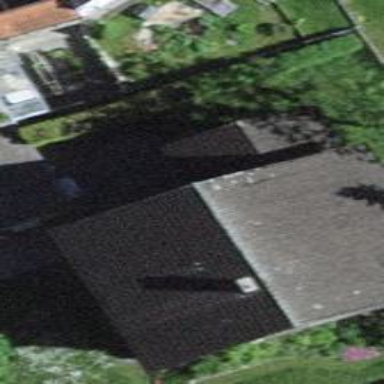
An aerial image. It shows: Simple house.